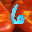
Label: 6